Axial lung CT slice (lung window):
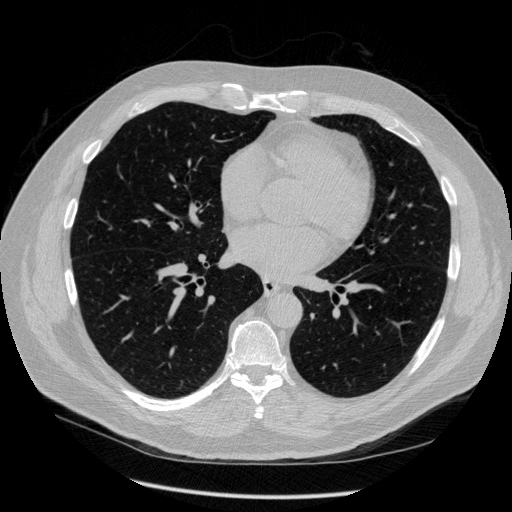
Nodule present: no